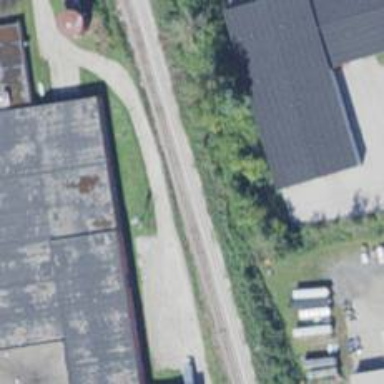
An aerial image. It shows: Railway siding with rails.